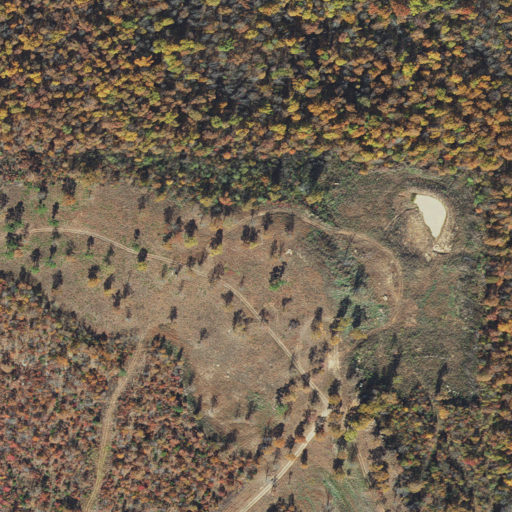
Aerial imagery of mountain in Arkansas named Dodd Mountain containing deciduous forest, shrub, grassland, and mixed forest